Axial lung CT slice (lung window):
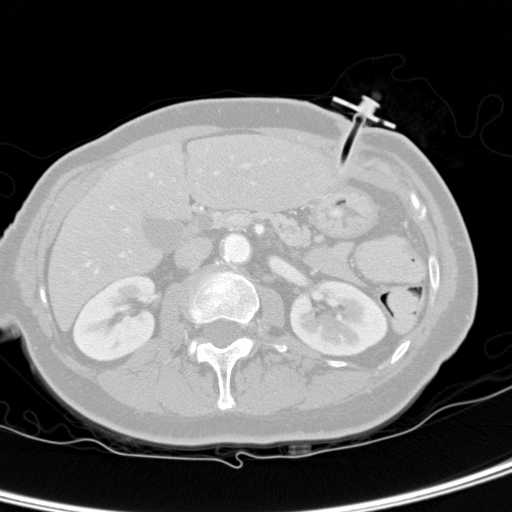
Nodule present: no